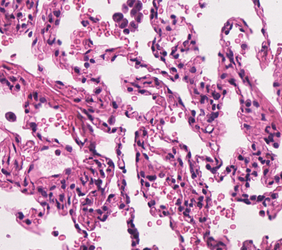
Tumor epithelial tissue: no
Tumor-associated stroma tissue: no
Normal tissue: yes